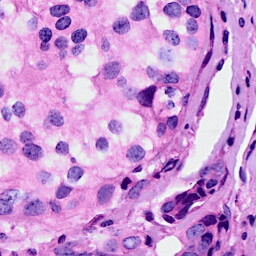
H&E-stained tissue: Breast